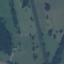
Land use / land cover: Pasture